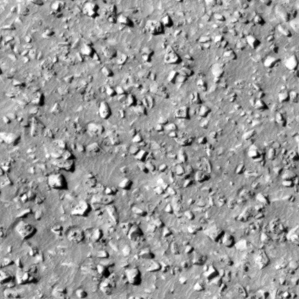
Label: non_frost